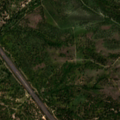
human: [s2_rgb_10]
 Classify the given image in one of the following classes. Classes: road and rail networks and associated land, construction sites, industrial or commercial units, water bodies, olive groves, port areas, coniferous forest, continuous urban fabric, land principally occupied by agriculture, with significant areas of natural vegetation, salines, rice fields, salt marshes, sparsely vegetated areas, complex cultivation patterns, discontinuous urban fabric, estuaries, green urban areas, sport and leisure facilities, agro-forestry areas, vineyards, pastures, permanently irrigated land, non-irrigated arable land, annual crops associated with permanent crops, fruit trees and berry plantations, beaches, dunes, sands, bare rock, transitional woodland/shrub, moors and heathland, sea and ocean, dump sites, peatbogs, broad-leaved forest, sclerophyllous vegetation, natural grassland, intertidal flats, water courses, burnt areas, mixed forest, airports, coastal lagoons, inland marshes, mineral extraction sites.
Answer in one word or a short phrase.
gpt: continuous urban fabric